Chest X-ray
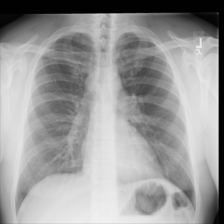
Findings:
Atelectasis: negative
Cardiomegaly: negative
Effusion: negative
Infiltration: negative
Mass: negative
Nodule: negative
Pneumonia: negative
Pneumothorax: negative
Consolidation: negative
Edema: negative
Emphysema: negative
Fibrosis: negative
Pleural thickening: negative
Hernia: negative